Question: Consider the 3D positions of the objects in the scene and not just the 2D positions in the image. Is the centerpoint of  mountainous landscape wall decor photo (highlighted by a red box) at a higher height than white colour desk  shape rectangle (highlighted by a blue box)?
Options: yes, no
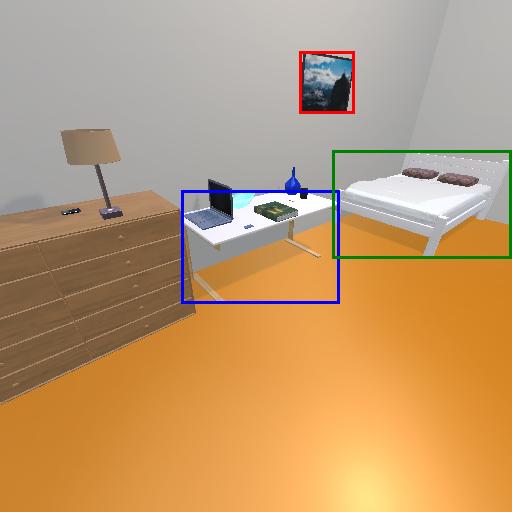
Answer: yes